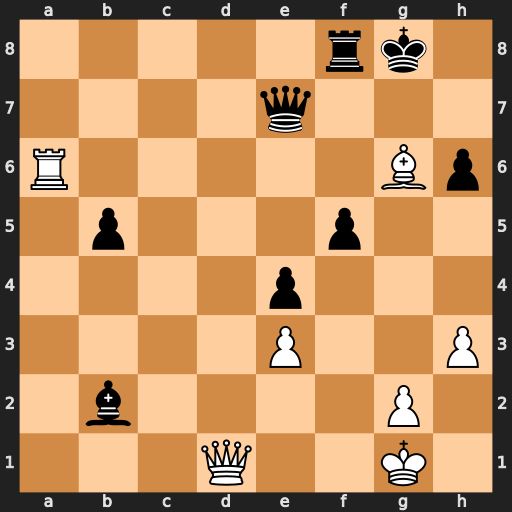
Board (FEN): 5rk1/4q3/R5Bp/1p3p2/4p3/4P2P/1b4P1/3Q2K1
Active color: w
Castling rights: -
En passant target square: -
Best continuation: Qb3+ Kh8 Qxb2+